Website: bh-photo
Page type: customer-info-address
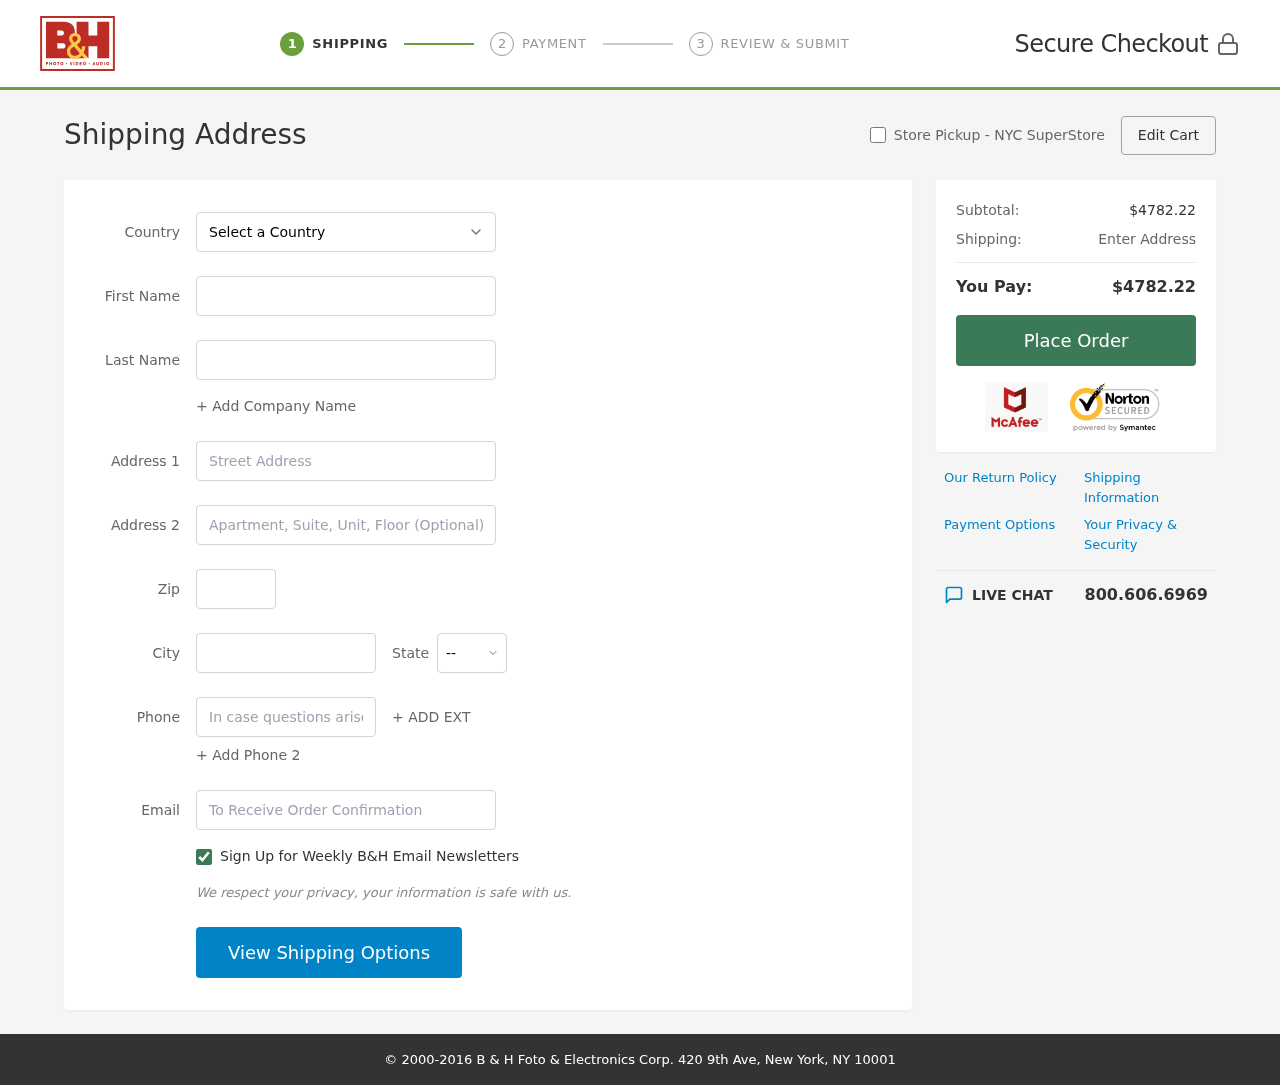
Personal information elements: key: PII_CITY
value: North Victoria
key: PII_COUNTRY
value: United States
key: PII_EMAIL
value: angela.webb@hotmail.com
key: PII_FIRSTNAME
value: Angela
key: PII_LASTNAME
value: Webb
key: PII_PHONE
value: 5909708497
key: PII_POSTCODE
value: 94380
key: PII_STATE_ABBR
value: VT
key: PII_STREET
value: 49205 House Harbor Apt. 629
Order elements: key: ORDER_SUBTOTAL
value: $4782.22
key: ORDER_TOTAL
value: $4782.22